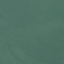
Label: SeaLake